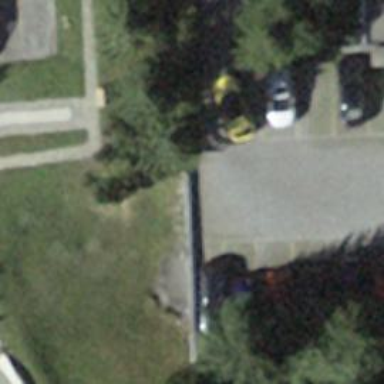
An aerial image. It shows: Road serving as parking aisle.